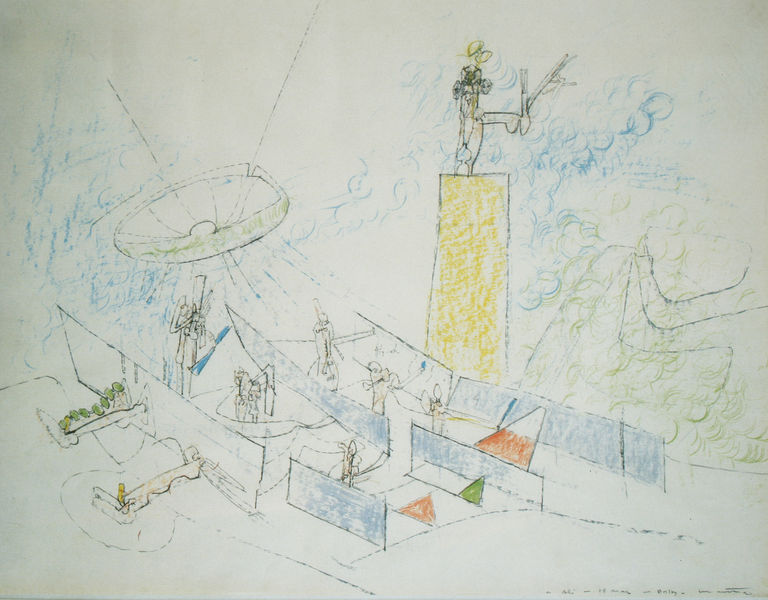
Titel: Sans titre
Künstler: Roberto Matta
Standort: Paris
Institution: Sammlung Paul Haim
Schlagwörter: blau, gelb, grün, zeichnung, rot, turm, stab, abstrakt, naiv, rechtecke, denkmal, titel, zirkus, dreiecke, antenne, figut, zeichnugn, strichzeichnung, matta, richtantenne, satellitenschüssel